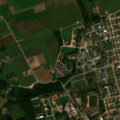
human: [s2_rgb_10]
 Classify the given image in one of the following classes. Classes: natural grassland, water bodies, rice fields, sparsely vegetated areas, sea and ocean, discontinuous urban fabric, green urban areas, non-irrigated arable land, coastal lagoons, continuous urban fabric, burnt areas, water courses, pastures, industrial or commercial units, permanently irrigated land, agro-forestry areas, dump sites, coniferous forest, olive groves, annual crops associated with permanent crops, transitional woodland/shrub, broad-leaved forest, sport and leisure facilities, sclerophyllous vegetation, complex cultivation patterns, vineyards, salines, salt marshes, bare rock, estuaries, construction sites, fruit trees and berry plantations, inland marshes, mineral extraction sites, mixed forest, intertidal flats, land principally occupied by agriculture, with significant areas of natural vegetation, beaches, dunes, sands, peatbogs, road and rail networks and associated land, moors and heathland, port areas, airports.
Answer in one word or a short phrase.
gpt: discontinuous urban fabric, complex cultivation patterns, land principally occupied by agriculture, with significant areas of natural vegetation